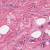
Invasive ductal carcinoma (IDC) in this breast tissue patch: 0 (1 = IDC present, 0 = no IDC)